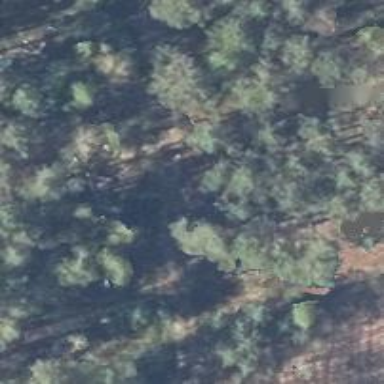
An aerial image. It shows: Shelter that serves as hunting stand.